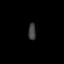
Tissue: skin
Cell type: Others
Senescence score: 0.721
Nuclear area (px): 125
Mean DAPI intensity: 64.032